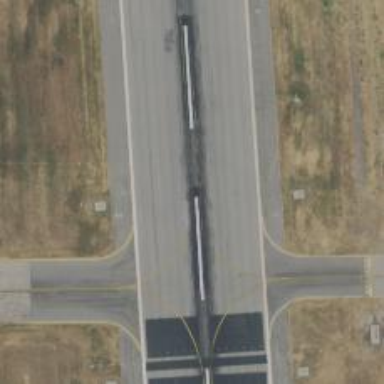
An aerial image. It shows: View of runway in airport.